Question: I'm using a JTabbedPane in a project of mine, and I am trying to change the look and feel of the application. When I set the windows look and feel (and any other look and feel for that matter), all the buttons, check buttons etc change to what they should look like, but the tabs still look like the default swing tabs. Here's an example of what it looks like:

The buttons and checkbox look like windows components, but the tabs look like the default swing. If it helps, I'm using a subclass of JTabbedPane that is defined in a separate class file. My question is how can I get the tabs in the JTabbedPane to look like windows tabs?
This code emulates the problem for me. The tabs show up as swing but the buttons show up as a different l&f:
'''
import javax.swing.*;
import java.awt.*;
public class TabbedFrame
{
private static JFrame window;
private static JPanel pane;
private static JTabbedPane tabs = new JTabbedPane();
public static void main(String[] vars)
{
try
{
UIManager.setLookAndFeel("com.sun.java.swing.plaf.motif.MotifLookAndFeel");
} catch (Exception ee){
ee.printStackTrace();
}
window = new JFrame("tabs");
pane = new JPanel();
window.setSize(200, 300);
window.setLocation(100, 100);
window.setDefaultCloseOperation(JFrame.EXIT_ON_CLOSE);
window.setContentPane(pane);
Panel[] panes;
panes = new Panel[2];
panes[0] = new Panel();
panes[1] = new Panel();
panes[0].add(new Label("PANEL 1..................."));
panes[1].add(new Label("PANEL 2 ....."));
tabs.addTab("tab 1", panes[0]);
tabs.addTab("tab 2", panes[1]);
tabs.setSize(480, 640);
pane.add(tabs);
pane.add(new JButton("test"));
pane.add(new JCheckBox());
pane.add(new JRadioButton());
tabs.setBounds(20, 20, 200, 200);
window.setVisible(true);
}
}
'''
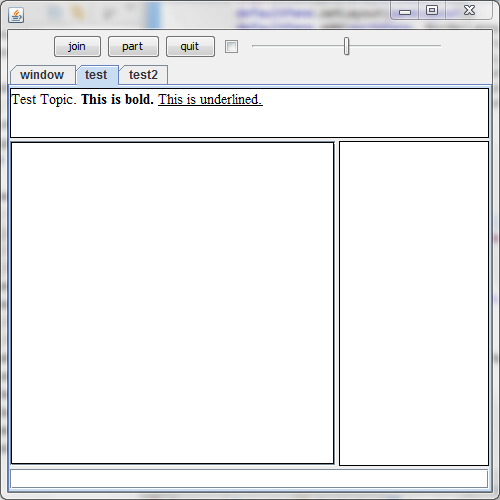
Answer: The 'JTabbedPane' is created before the PLAF is set. There are at least two fixes.
1. Move the line that creates the tabbed pane into the main, and put it after the call to set the PLAF.
2. Call SwingUtilities.updateComponentTreeUI(topLevelContainer) as shown in the Nested Layout Example. That example allows the PLAF to be changed by the user at run-time.